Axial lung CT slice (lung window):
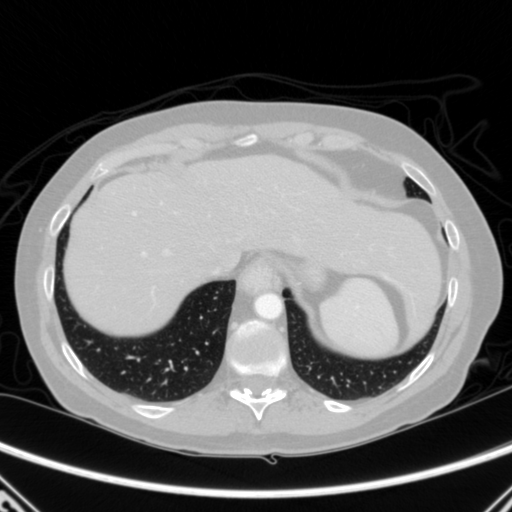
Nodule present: no